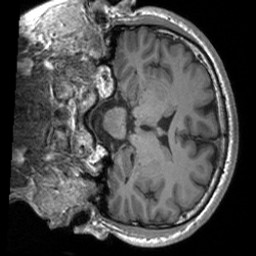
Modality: T1w
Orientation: coronal
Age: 33
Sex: male
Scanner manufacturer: siemens
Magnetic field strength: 3 T
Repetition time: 1.9 s
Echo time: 0.00252 s